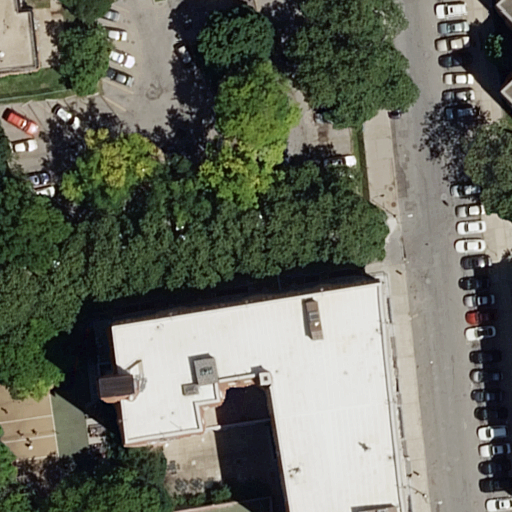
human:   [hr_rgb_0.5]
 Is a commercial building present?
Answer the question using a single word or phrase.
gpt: no

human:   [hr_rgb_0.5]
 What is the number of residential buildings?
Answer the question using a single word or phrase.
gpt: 2

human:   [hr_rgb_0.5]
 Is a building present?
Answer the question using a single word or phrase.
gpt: yes

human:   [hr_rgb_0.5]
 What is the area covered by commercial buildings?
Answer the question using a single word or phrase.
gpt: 0m2

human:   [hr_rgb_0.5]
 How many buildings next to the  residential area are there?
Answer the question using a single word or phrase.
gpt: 3

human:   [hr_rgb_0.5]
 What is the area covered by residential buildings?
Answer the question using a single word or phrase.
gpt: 613m2

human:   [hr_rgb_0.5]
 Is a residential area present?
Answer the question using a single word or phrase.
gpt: yes

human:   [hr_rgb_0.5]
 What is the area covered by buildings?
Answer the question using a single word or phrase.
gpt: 2225m2

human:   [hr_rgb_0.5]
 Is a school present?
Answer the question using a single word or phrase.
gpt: yes

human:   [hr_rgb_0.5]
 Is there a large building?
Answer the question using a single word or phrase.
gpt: yes

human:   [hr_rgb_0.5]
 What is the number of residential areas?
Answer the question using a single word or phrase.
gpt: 1

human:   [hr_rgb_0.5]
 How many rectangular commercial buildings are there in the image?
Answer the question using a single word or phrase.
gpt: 0

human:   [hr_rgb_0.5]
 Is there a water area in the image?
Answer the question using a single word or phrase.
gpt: no

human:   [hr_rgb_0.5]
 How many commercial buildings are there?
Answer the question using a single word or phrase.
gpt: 0

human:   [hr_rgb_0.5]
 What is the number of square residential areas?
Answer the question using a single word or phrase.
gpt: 0

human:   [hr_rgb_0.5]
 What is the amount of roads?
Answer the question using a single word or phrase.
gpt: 2

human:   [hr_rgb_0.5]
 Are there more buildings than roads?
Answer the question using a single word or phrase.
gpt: yes

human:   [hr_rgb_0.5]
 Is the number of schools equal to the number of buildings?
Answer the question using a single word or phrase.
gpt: no

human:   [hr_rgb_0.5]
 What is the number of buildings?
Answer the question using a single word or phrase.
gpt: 3

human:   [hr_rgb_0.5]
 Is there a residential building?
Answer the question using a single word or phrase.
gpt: yes

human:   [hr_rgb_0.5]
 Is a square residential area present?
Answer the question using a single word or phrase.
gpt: no

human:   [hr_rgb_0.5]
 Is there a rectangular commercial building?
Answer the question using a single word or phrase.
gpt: no

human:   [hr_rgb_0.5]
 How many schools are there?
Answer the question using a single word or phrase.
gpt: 1

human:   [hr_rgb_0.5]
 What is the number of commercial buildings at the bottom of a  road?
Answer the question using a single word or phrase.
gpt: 0

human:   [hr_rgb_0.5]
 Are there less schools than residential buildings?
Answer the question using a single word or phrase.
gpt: yes

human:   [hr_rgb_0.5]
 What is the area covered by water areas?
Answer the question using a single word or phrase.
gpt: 0m2

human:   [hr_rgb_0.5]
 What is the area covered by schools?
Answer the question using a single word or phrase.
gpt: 1611m2

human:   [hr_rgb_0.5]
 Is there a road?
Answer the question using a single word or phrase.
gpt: yes

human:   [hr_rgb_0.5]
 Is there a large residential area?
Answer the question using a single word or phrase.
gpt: yes

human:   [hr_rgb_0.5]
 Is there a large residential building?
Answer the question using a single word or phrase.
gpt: yes

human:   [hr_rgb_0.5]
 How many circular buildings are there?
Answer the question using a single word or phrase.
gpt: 0

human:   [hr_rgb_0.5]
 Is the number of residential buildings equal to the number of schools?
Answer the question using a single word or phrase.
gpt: no

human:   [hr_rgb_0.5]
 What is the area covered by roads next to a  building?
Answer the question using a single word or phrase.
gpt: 0m2

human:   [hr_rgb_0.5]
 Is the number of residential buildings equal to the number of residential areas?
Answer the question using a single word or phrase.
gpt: no

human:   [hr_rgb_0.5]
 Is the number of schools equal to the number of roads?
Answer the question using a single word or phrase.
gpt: no

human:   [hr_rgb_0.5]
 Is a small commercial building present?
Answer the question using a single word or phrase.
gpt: no

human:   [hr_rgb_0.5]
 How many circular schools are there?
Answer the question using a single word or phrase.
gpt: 0

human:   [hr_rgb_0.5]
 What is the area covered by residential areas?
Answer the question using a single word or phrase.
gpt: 10607m2

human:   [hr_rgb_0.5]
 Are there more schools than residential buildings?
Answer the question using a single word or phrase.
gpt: no

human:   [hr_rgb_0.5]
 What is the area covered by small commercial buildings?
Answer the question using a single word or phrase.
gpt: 0m2

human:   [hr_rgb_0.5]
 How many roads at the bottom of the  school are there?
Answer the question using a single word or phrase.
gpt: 0

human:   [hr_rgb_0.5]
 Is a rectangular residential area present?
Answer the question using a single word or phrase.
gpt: yes

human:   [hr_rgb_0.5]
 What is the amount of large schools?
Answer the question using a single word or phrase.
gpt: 1

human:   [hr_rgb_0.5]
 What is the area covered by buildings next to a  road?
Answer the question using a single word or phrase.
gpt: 2225m2

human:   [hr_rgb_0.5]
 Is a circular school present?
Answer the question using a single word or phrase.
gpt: no

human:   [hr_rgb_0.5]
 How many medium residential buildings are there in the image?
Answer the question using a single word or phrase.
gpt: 0

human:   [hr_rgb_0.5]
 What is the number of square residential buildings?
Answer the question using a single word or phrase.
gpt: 0

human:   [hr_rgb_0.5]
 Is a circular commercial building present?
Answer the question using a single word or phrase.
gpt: no

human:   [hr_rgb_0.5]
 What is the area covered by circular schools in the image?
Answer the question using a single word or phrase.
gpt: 0m2

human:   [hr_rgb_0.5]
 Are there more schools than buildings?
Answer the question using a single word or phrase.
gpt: no

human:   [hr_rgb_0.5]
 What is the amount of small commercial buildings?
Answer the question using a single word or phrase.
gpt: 0

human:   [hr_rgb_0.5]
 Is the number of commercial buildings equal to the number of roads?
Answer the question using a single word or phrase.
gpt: no

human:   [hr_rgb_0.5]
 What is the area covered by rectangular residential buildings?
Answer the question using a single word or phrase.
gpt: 90m2

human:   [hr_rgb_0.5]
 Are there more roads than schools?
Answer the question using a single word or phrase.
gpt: yes

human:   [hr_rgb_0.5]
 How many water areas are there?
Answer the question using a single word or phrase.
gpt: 0

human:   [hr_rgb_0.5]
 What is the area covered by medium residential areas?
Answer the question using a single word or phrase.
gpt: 0m2

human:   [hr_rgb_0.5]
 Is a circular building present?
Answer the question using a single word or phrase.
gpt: no

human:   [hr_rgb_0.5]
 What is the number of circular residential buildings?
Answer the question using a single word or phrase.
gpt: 0

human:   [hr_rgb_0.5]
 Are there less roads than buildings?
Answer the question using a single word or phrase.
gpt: yes

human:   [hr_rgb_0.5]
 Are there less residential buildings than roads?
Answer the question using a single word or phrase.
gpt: no

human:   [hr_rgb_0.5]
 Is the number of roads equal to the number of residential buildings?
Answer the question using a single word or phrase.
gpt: yes

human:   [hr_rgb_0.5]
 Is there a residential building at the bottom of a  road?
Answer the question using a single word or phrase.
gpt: no

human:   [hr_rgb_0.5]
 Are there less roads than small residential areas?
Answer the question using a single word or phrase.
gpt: no

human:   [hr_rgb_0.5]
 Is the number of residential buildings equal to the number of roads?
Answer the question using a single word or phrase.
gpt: yes